Question: I am facing an issue with the white space around the image in table.
My code :
'''
<table style="font-size: 18px; width: 60%; color: #ffffff; margin: 0 auto; border-collapse: collapse; cellspacing=0px;">
<tr>
<td style="width:22px; height:22px;"><img src="img/top_left_corner.png"/></td>
<td style="background-color:#00385e;"></td>
<td><img src="img/top_right_corner.png"/></td>
</tr>
<tr>
<td style="background-color:#00385e;"></td>
<td style="background-color:#00385e;">
Please join us on Thursday 15th May to celebrate Global Accessibility Awareness Day and to find out more about the importance of web accessibility.</br></br>
<b>Location: </b> Manyata Tech Park - G2 4th Floor - Board Room</br>
<b>Date: </b> 15th May 2014 (Thursday)</br>
<b>Time: </b> 3pm to 4pm</br>
</td>
<td style="background-color:#00385e;"></td>
</tr>
<tr>
<td><img src="img/bottom_left_corner.png"/></td>
<td style="background-color:#00385e;"></td>
<td><img src="img/bottom_right_corner.png"/></td>
</tr>
</table>
'''
The table is looking like:
---

How can I fix this?
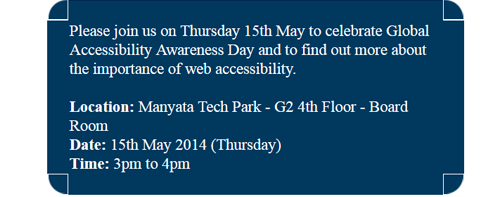
Answer: Give 'padding:0' to all tds
'''
table td{
padding:0;
}
'''
Hope this will do the job!